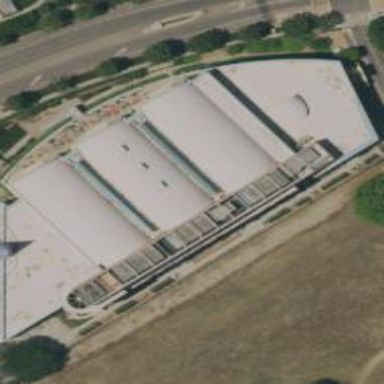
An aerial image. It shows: Building with flat roof.